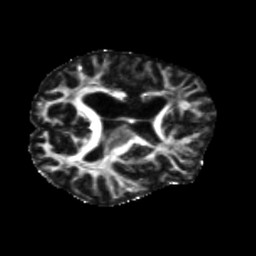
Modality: FA
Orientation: axial
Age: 39
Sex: male
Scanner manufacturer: siemens
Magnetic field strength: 3 T
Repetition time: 5.25 s
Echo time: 0.08 s